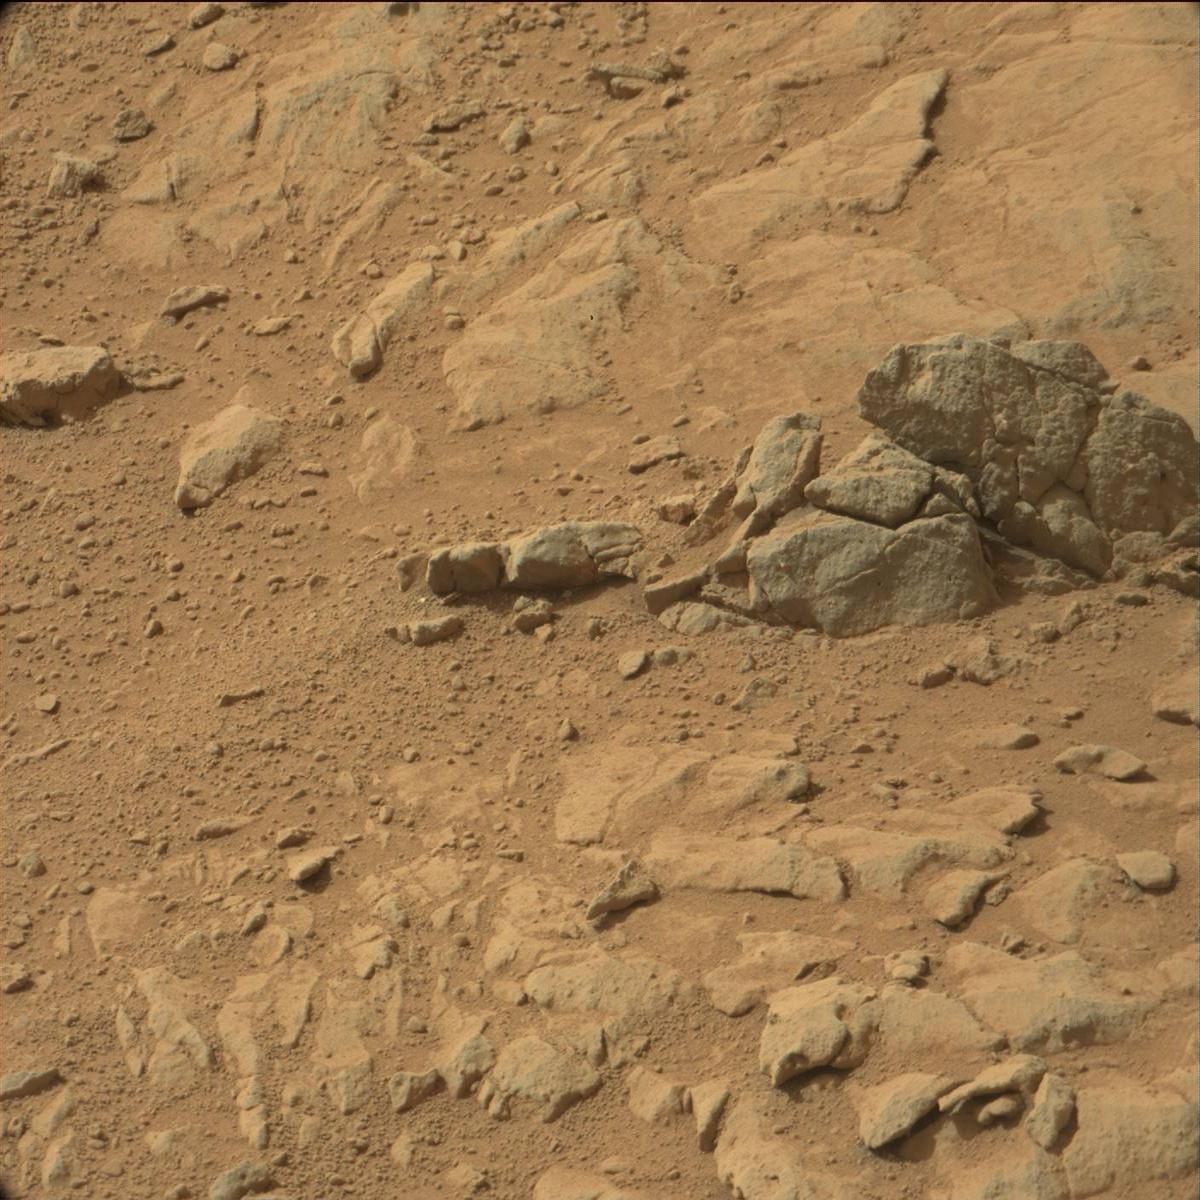
Terrain classes present: Bedrock, Sand / Soil